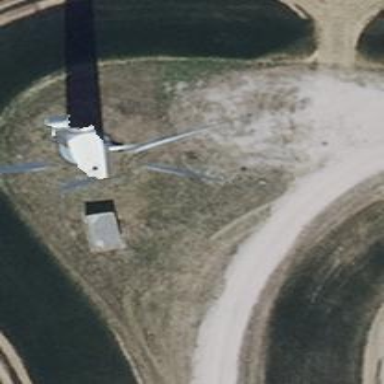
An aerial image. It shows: Wind turbine generator that utilizes wind as its source for generating electricity. It is of the horizontal axis type.